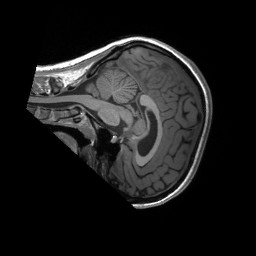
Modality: T1w
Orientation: sagittal
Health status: healthy
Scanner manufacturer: siemens
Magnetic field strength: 3 T
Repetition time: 1.9 s
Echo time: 0.00232 s